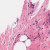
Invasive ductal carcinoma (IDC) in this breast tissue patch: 0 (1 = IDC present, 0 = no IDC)